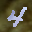
Label: 4